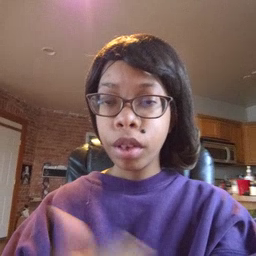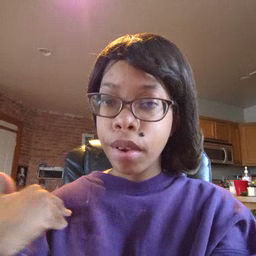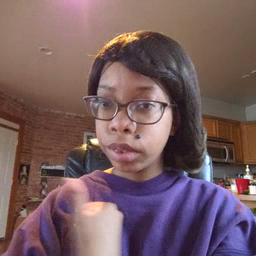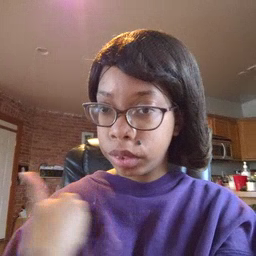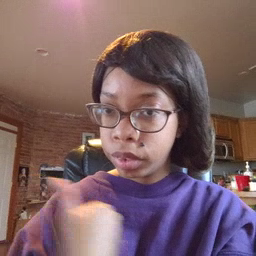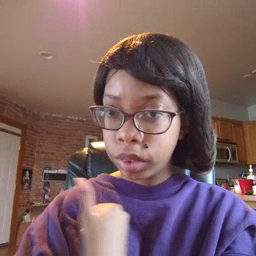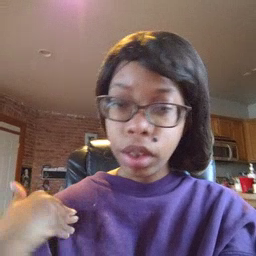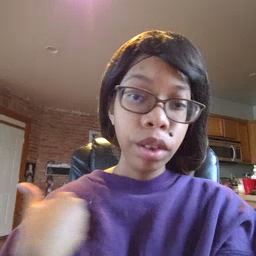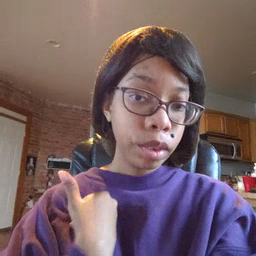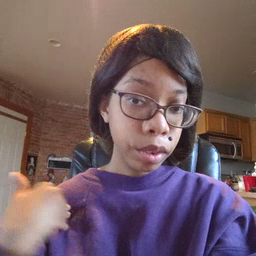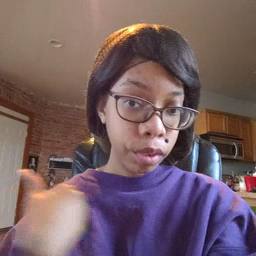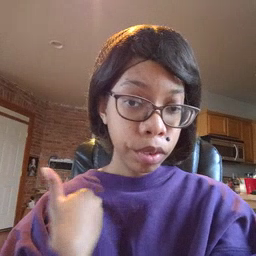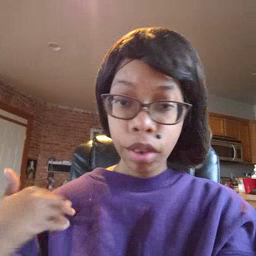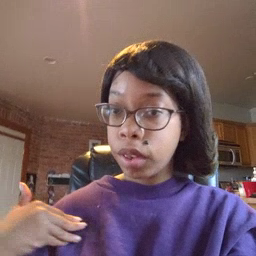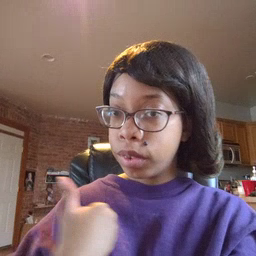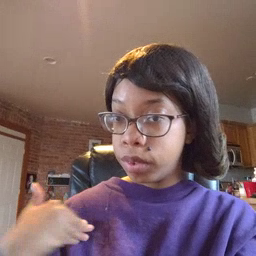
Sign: animal